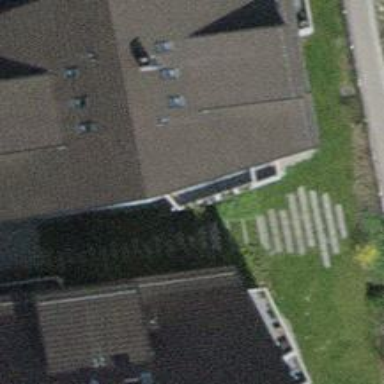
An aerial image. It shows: Gabled roof apartments building.